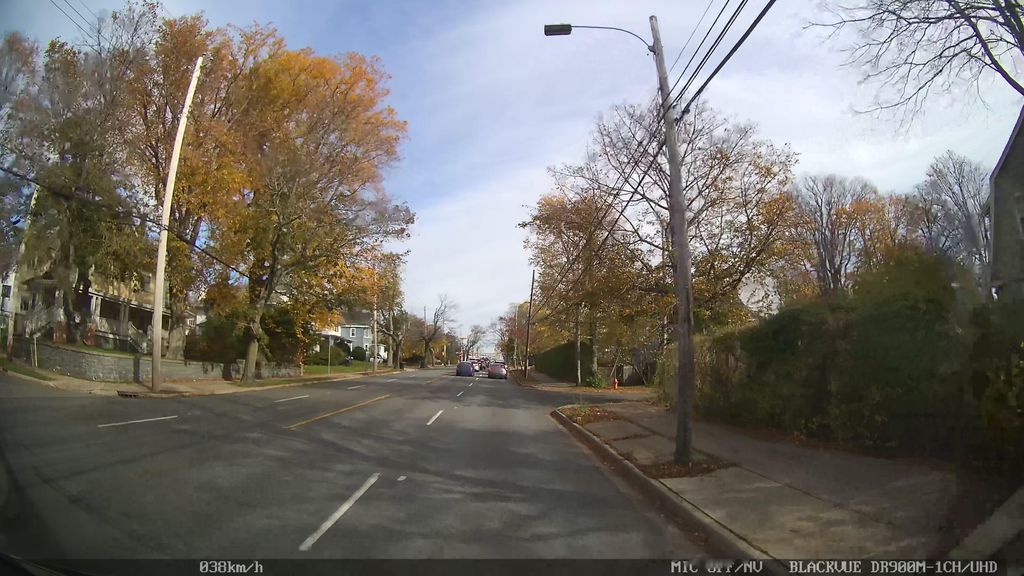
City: halifax